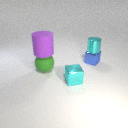
large purple rubber cylinder above large green rubber sphere